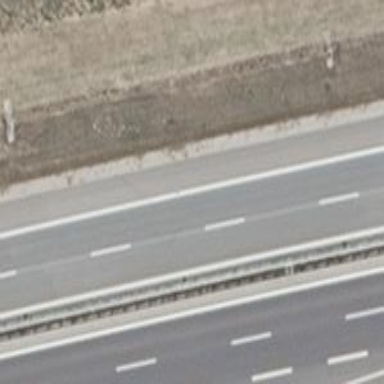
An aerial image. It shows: Asphalt motorway.